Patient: sex F, age 37
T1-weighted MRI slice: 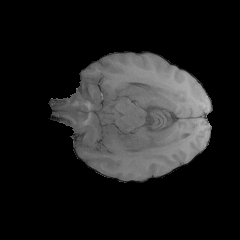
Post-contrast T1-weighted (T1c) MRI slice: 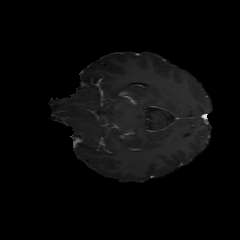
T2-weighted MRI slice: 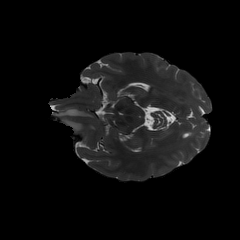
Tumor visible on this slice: yes
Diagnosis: Glioblastoma, IDH-wildtype
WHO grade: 4